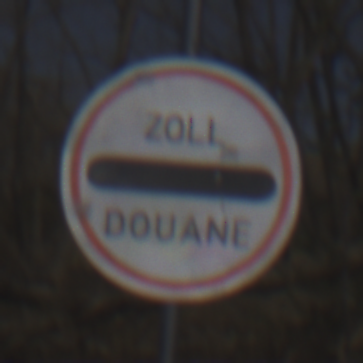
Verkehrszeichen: Zollstelle
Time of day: Midday
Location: Outdoor (Nature)
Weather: Clear
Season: NotSpecified
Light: Natural